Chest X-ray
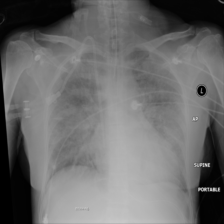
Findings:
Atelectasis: negative
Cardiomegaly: negative
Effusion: negative
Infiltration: positive
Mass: negative
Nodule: negative
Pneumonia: negative
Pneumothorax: negative
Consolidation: negative
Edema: positive
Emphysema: negative
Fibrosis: negative
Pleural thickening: negative
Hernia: negative